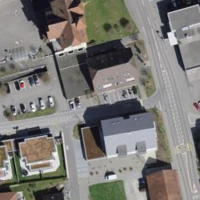
EUNIS habitat code: 54
Species observed at this site:
Primula veris